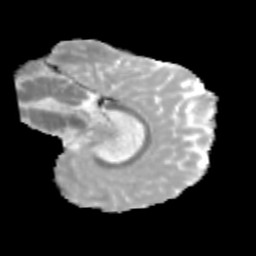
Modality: MD
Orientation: sagittal
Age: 9
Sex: female
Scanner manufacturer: siemens
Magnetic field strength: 3 T
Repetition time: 3.8 s
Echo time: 0.07 s